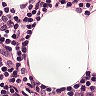
Metastatic tissue present: no